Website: lowes
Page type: stored-credit-cards
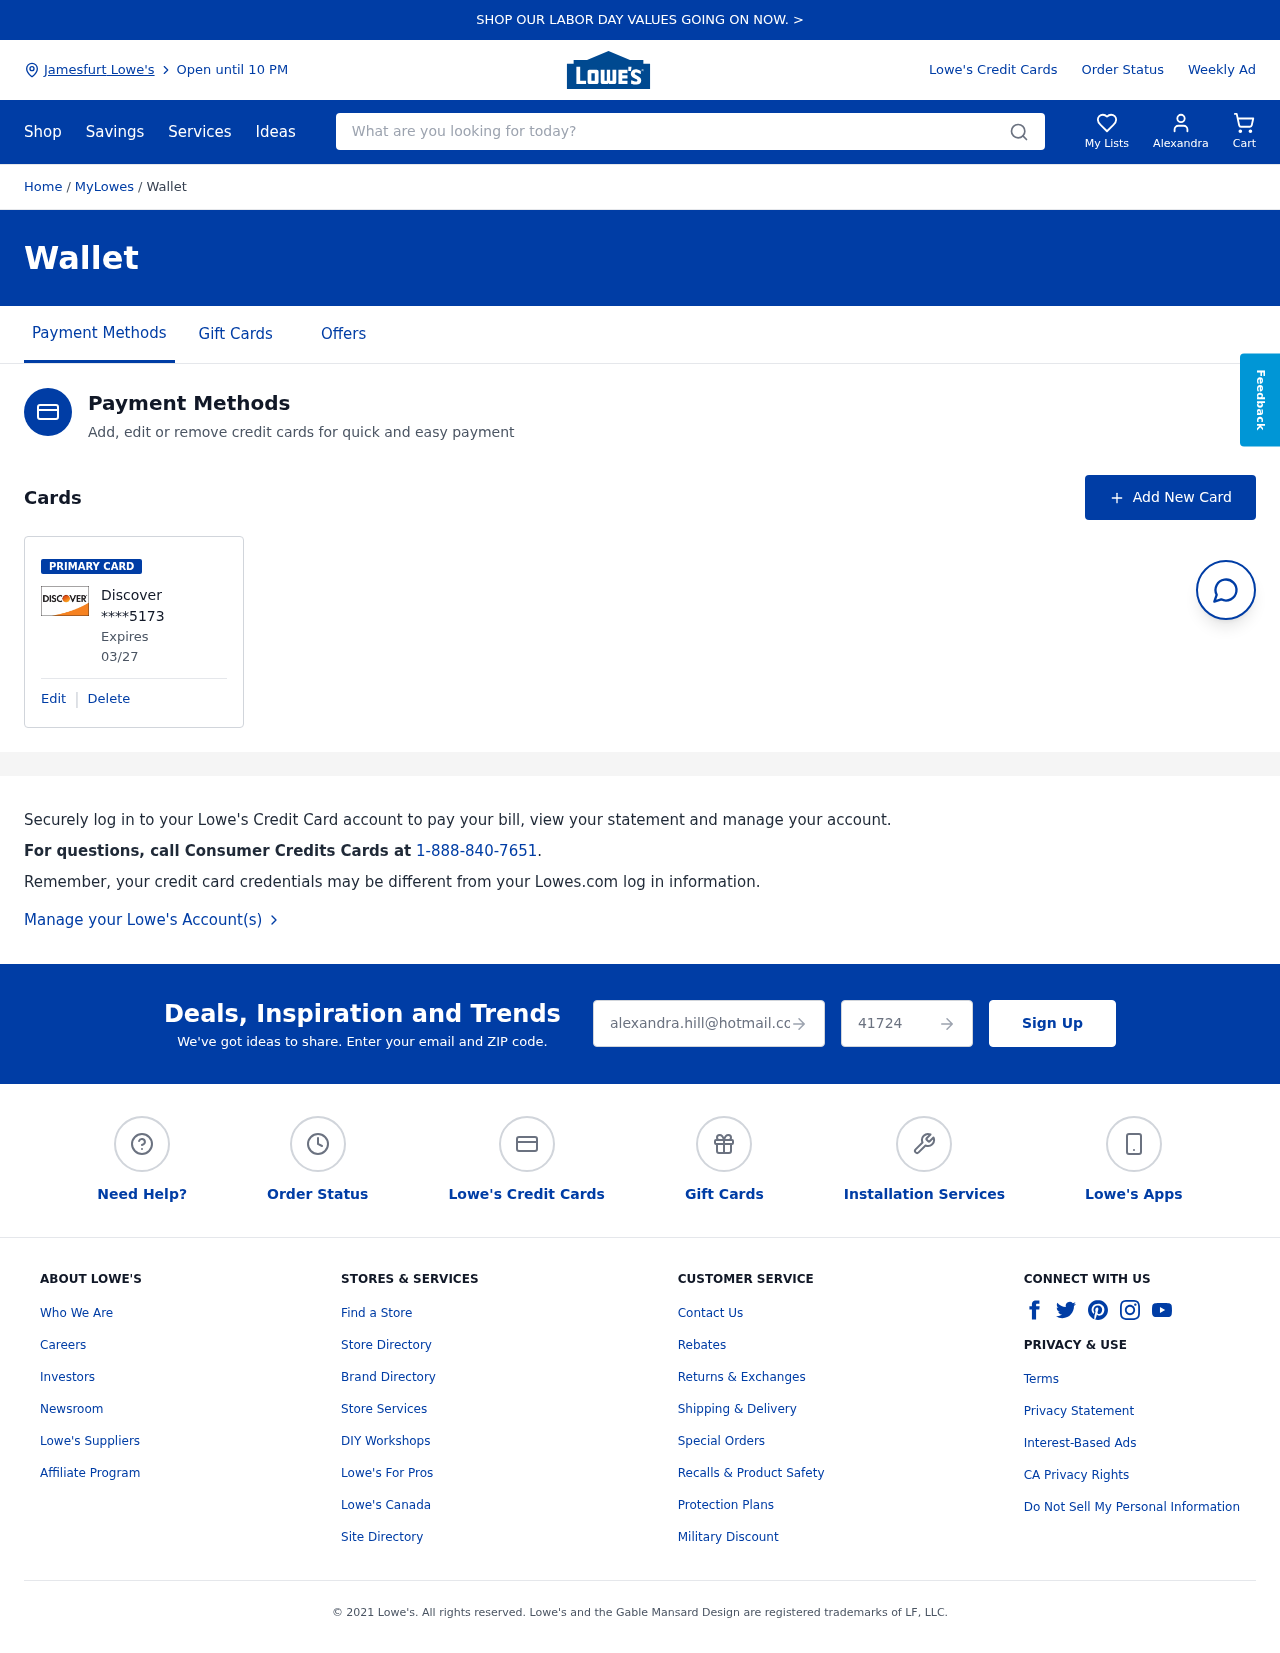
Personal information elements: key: PII_CARD_EXPIRY
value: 03/27
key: PII_CARD_LAST4
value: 5173
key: PII_CARD_TYPE
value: Discover
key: PII_CITY
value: Jamesfurt Lowe's
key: PII_EMAIL
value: alexandra.hill@hotmail.com
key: PII_FIRSTNAME
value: Alexandra
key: PII_POSTCODE
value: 41724
Search elements: key: HEADER_SEARCH
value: What are you looking for today?